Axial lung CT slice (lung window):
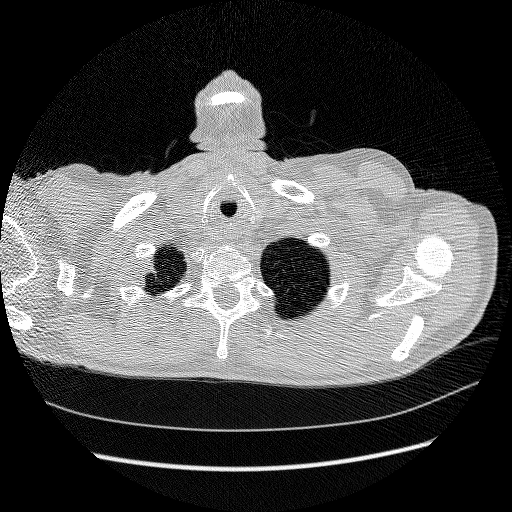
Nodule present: no